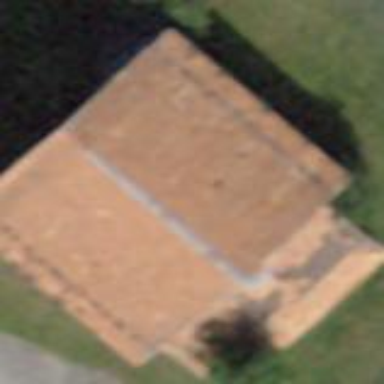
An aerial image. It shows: Rural barn.